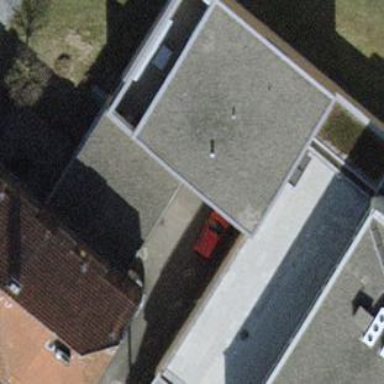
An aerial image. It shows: Building with apartments featuring tiled roof.